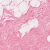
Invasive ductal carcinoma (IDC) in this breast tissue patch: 0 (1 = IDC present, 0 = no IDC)